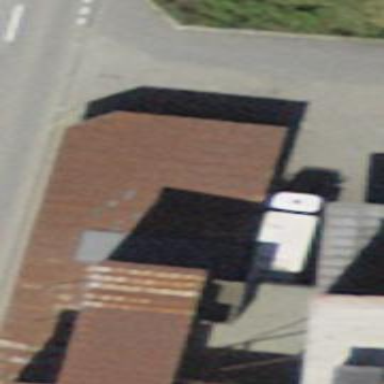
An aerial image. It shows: Flat roofed manufacturing building.